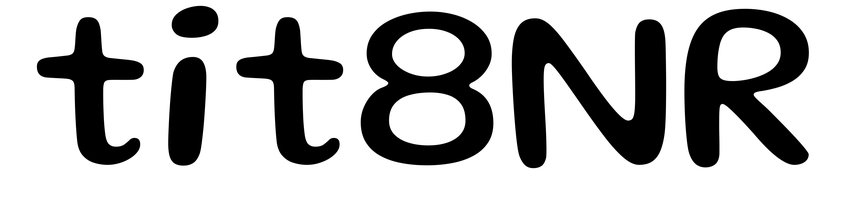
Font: Gluten_Regular